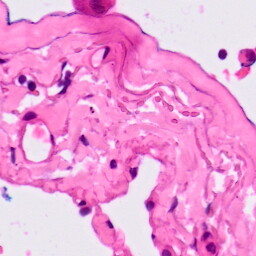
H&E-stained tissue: Lung